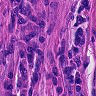
Metastatic tissue present: yes